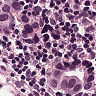
Metastatic tissue present: yes